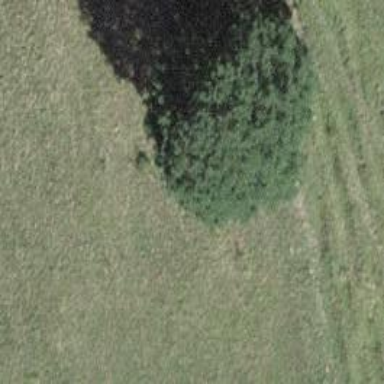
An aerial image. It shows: Beautiful tree in nature.